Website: home-depot
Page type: customer-info-address
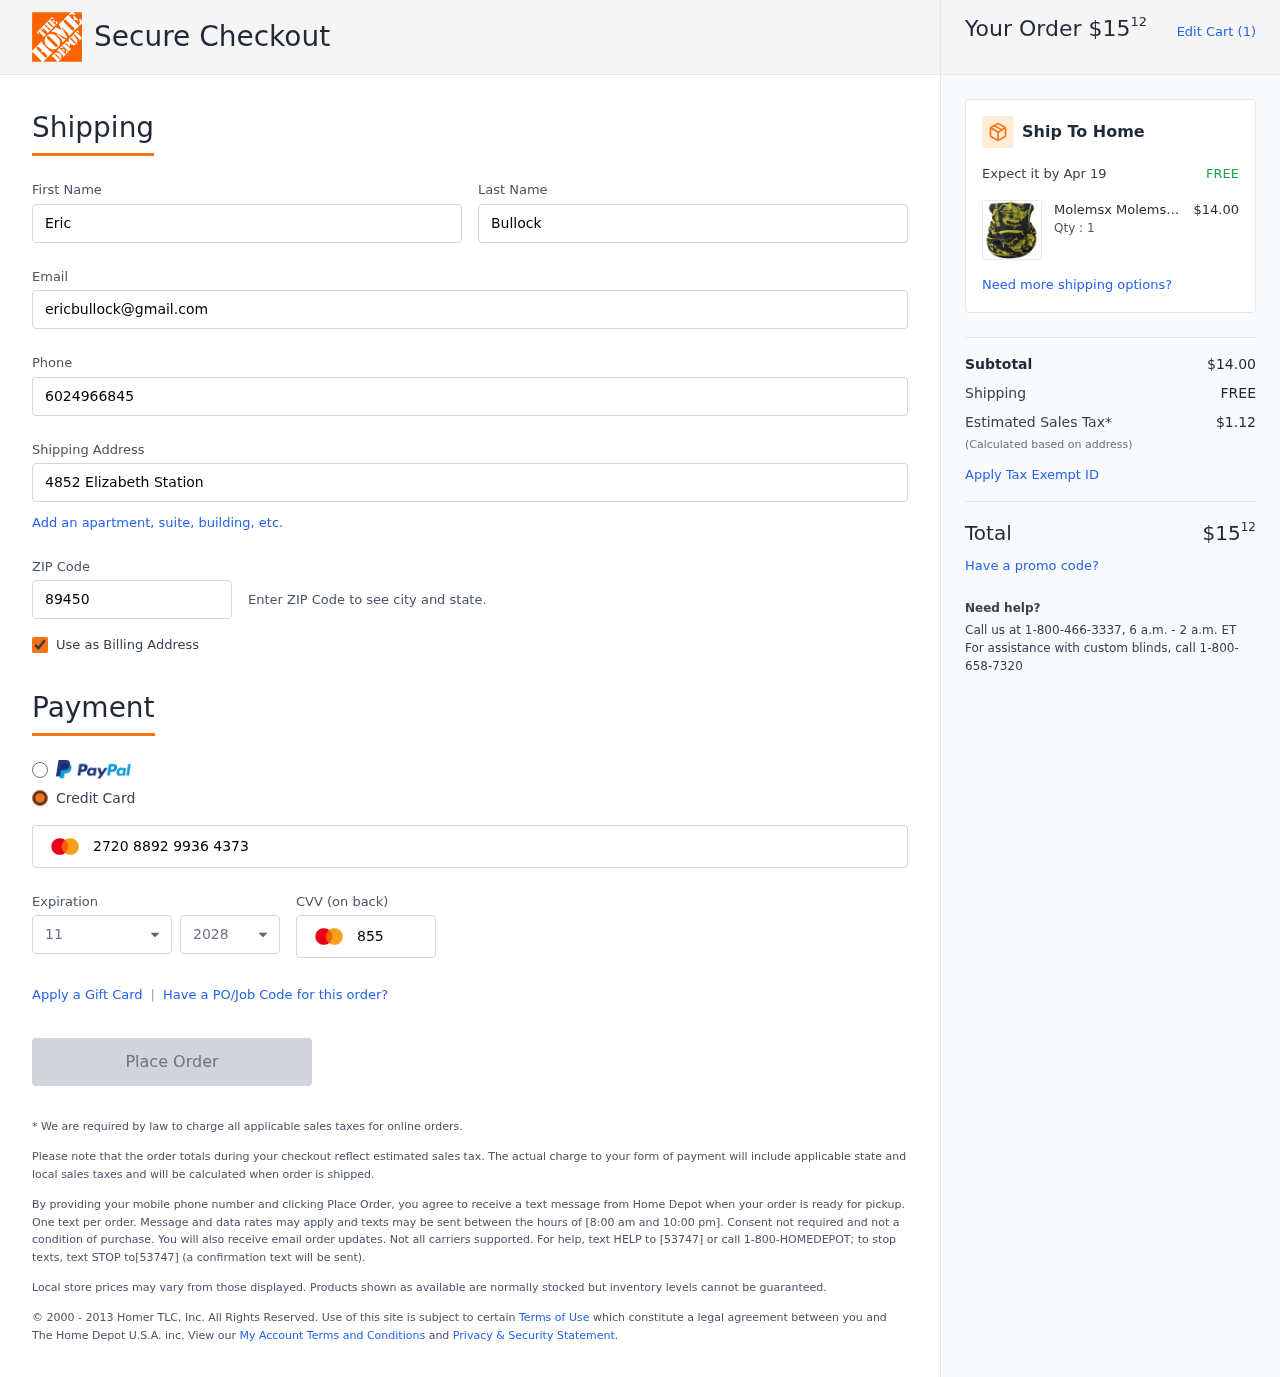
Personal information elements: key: PII_CARD_CVV
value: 855
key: PII_CARD_EXPIRY_MONTH
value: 11
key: PII_CARD_EXPIRY_YEAR
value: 28
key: PII_CARD_NUMBER
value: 2720 8892 9936 4373
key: PII_EMAIL
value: ericbullock@gmail.com
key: PII_FIRSTNAME
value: Eric
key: PII_LASTNAME
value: Bullock
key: PII_PHONE
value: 6024966845
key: PII_POSTCODE
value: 89450
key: PII_STREET
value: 4852 Elizabeth Station
Product elements: key: PRODUCT1_BRAND
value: Molemsx
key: PRODUCT1_NAME
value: Molemsx Face Mask Bandanas for Men Women Neck Gaiter Summer Cooling Face Cover Face Dust Mask for Fi
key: PRODUCT1_NAME
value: Molemsx Face Mask Ba...
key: PRODUCT1_PRICE
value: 14
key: PRODUCT1_QUANTITY
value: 1
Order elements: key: ORDER_TOTAL
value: $1512
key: ORDER_NUM_ITEMS
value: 1
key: ORDER_DELIVERY_DATE
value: Apr 19
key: ORDER_SUBTOTAL
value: $14.00
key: ORDER_SHIPPING_COST
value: FREE
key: ORDER_TAX
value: $1.12